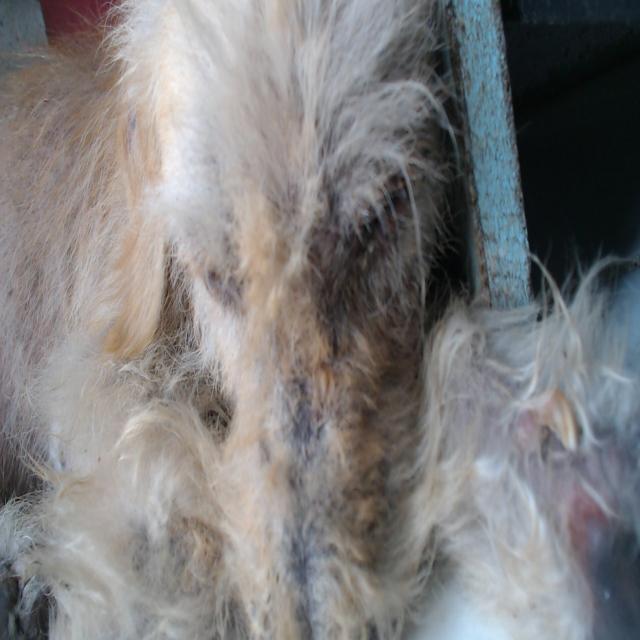
Canine demodicosis (Demodex mange) — caused by Demodex canis mites. Presents with alopecia, follicular papules, pustules, and comedones. Often localized on face and forelimbs.